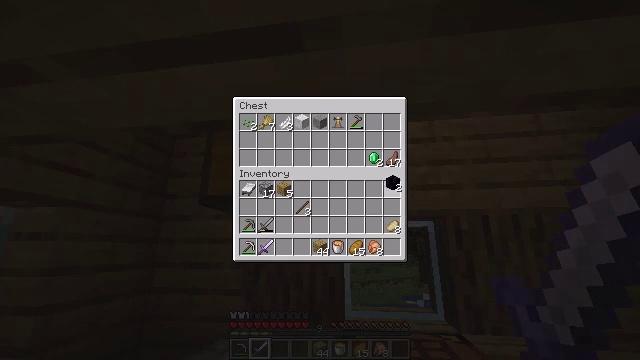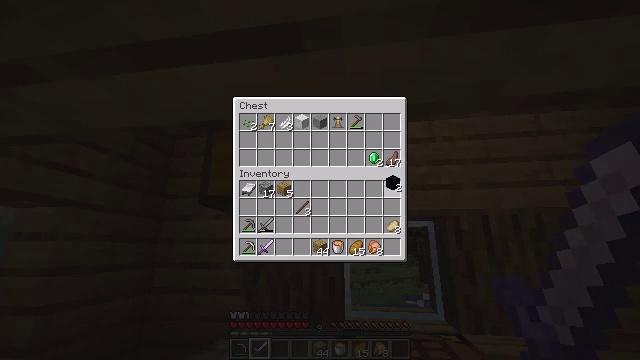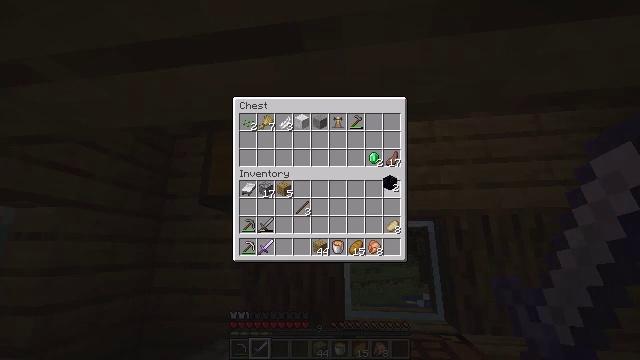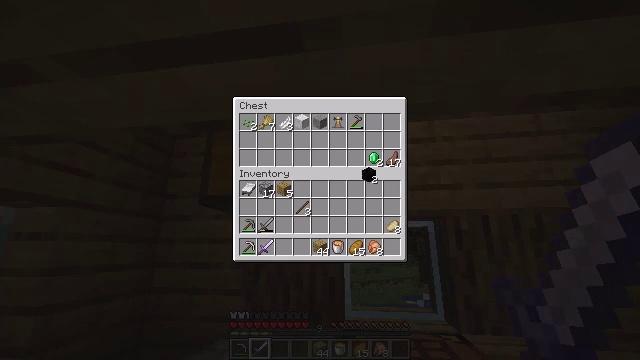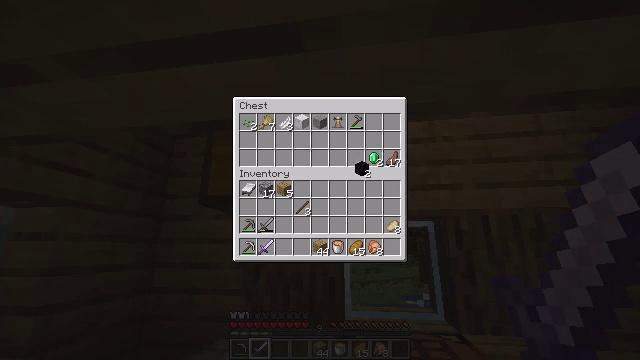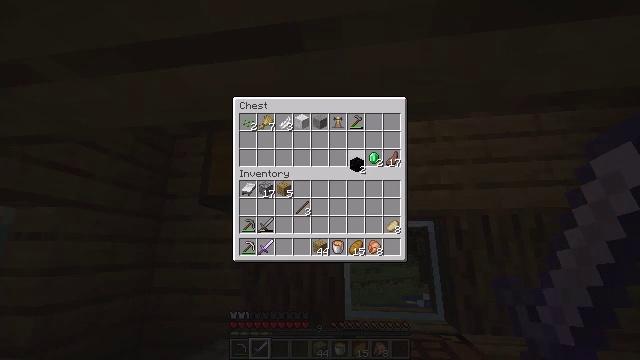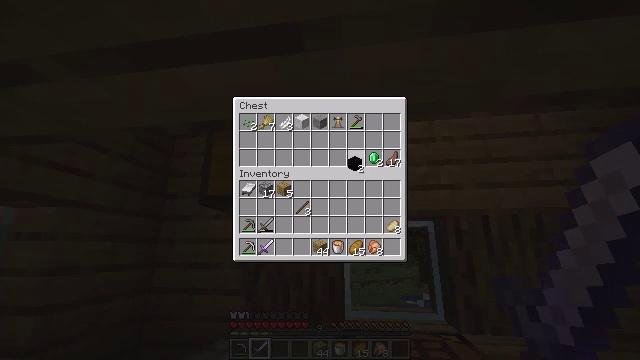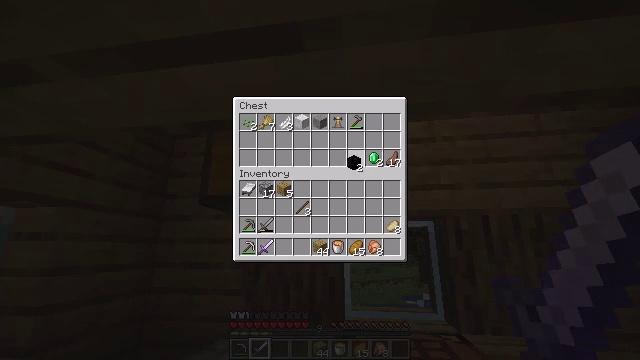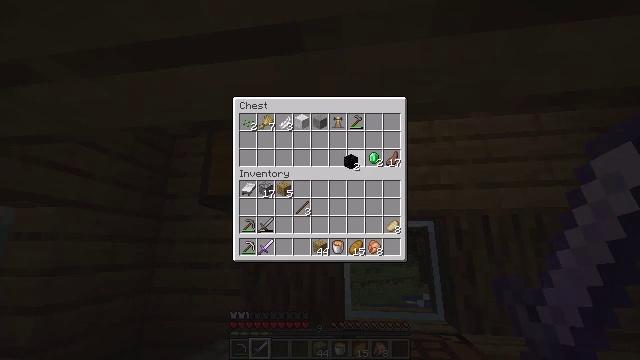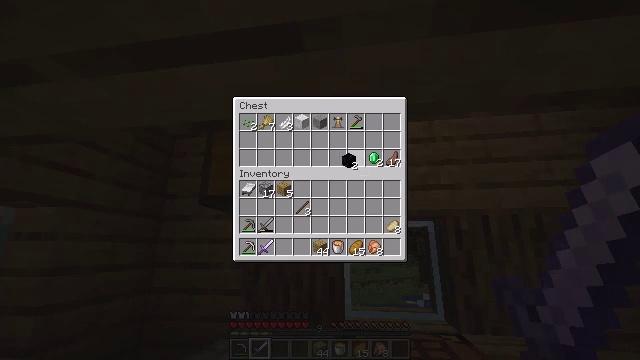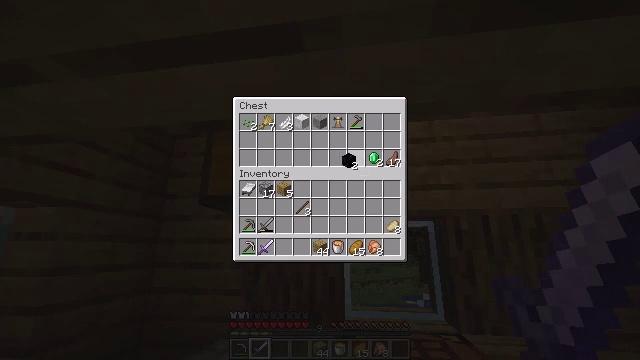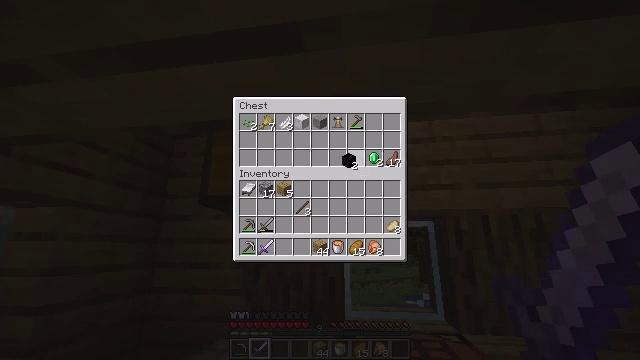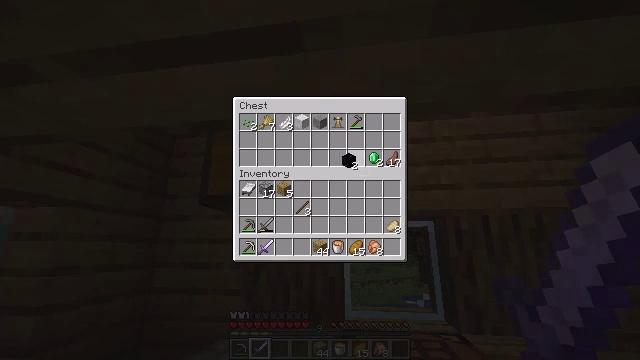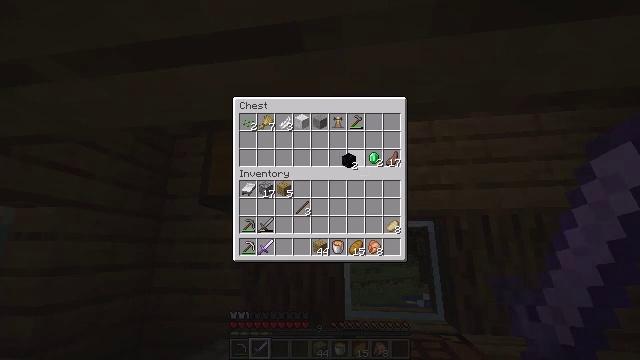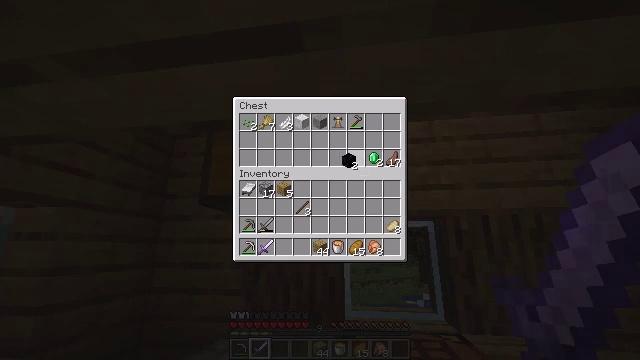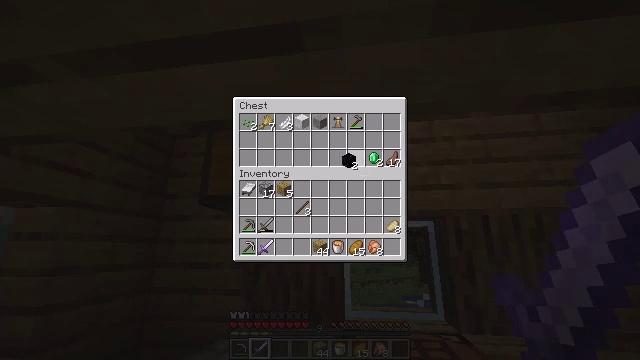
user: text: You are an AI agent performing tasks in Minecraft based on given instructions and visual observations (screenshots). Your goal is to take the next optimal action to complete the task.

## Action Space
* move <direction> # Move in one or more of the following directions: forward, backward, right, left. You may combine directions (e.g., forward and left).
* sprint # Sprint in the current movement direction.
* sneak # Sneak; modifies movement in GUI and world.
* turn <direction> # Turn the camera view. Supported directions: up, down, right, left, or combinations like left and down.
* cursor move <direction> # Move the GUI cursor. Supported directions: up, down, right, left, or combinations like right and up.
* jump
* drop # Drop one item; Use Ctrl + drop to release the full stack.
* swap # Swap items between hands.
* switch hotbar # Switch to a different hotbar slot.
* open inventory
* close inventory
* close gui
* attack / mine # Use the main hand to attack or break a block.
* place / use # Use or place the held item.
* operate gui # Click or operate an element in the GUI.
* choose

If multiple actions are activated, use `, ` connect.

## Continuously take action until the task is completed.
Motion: motion action
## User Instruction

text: Gather soul soil blocks.
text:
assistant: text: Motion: operate gui
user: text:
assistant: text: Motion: operate gui
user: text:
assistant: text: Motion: cursor move left and up
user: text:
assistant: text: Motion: cursor move left
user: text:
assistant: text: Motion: no_op
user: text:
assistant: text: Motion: no_op
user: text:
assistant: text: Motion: no_op
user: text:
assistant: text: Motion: no_op
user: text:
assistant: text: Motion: no_op
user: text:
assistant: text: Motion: no_op
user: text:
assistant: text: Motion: no_op
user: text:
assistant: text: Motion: no_op
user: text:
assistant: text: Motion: no_op
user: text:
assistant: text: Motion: no_op
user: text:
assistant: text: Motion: operate gui
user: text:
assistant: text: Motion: operate gui
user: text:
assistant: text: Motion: operate gui
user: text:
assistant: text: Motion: no_op
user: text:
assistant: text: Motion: no_op
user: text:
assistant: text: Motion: no_op
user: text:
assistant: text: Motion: cursor move left and down
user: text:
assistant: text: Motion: cursor move left
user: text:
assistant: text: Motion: no_op
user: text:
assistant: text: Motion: no_op
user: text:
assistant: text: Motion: no_op
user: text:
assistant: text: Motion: no_op
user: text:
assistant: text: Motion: no_op
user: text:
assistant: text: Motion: cursor move up
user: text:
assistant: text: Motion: cursor move right and up
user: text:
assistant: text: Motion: no_op